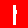
Digit: 1